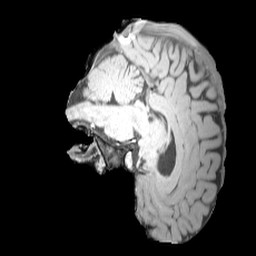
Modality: MP2RAGE
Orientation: sagittal